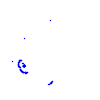
Particle: kaon